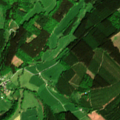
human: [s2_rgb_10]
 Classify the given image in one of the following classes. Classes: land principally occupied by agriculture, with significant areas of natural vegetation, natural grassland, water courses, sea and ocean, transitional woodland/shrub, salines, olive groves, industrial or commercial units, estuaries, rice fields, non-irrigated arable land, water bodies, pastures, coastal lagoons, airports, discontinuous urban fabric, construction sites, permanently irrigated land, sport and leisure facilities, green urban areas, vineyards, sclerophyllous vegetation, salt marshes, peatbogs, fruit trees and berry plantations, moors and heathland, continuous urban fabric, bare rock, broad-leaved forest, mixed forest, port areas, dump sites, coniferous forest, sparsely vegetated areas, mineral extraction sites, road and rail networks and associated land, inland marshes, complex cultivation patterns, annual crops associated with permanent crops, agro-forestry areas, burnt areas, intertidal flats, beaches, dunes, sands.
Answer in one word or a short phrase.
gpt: discontinuous urban fabric, pastures, land principally occupied by agriculture, with significant areas of natural vegetation, coniferous forest, mixed forest, transitional woodland/shrub